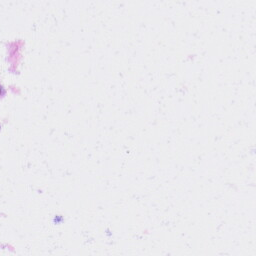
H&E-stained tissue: Liver